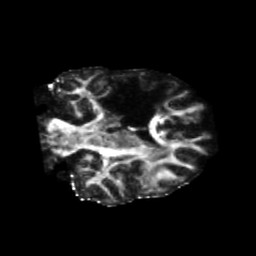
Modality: FA
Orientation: coronal
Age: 46
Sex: female
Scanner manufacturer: siemens
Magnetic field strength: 3 T
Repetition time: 5.47 s
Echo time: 0.0854 s